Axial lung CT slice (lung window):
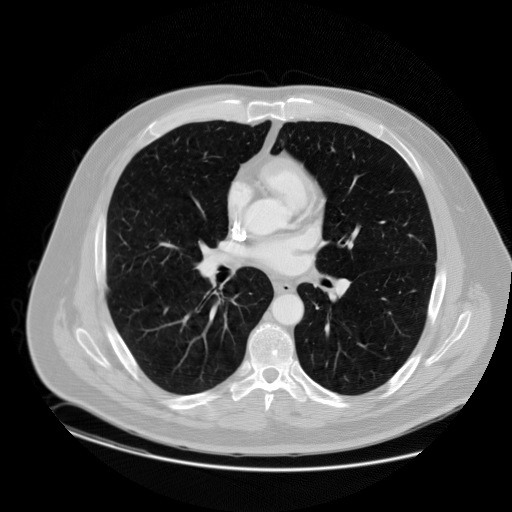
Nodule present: no